Question: I am currently using a QMainWindow widget and I would like to remove margins around the widget inside. I success to remove margins for window borders but not for the widgets inside my window.
Here is my code, for example :
'''
this->mainWidget = new QWidget(this);
this->mainLayout = new QHBoxLayout;
QLabel *foo = new QLabel("foo", this);
QLabel *bar = new QLabel("bar", this);
mainLayout->setContentsMargins(0, 0, 0, 0); // Remove margins for window borders
this->setWindowFlags(Qt::FramelessWindowHint);
foo->setStyleSheet("background-color: green");
bar->setStyleSheet("background-color: red");
foo->setContentsMargins(0, 0, 0, 0); // Has no effect
bar->setContentsMargins(0, 0, 0, 0); // Has no effect
this->mainLayout->addWidget(foo);
this->mainLayout->addWidget(bar);
this->mainWidget->setLayout(mainLayout);
this->setCentralWidget(mainWidget);
'''
And here is what it rendered :

I would like to remove the white part between the two widgets.
Have you an idea how to make that kind of things ?
Thank you.
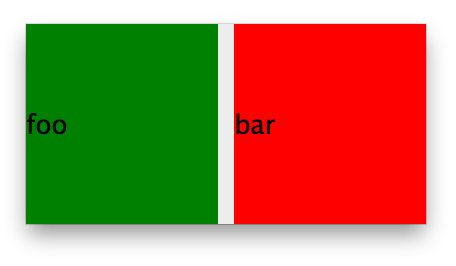
Answer: You simply need to set the <URL> attribute of your box layout to zero:
'''
this->mainLayout->setSpacing(0);
'''